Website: bh-photo
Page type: customer-info-address
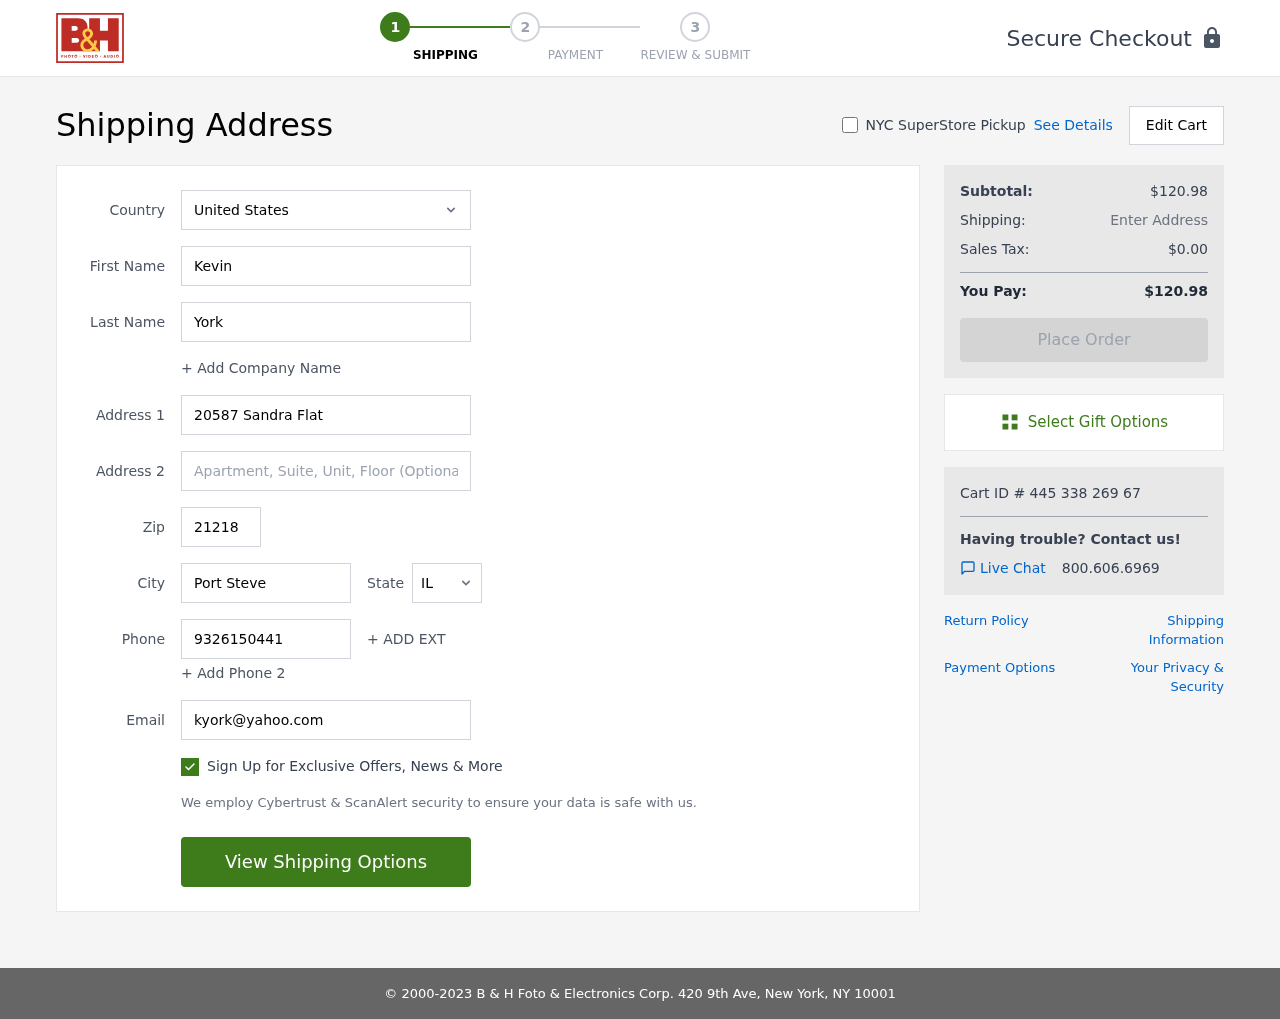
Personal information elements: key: PII_CITY
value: Port Steve
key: PII_COUNTRY
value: United States
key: PII_EMAIL
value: kyork@yahoo.com
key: PII_FIRSTNAME
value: Kevin
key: PII_LASTNAME
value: York
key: PII_PHONE
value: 9326150441
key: PII_POSTCODE
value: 21218
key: PII_STATE_ABBR
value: IL
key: PII_STREET
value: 20587 Sandra Flat
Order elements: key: ORDER_SUBTOTAL
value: $120.98
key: ORDER_TAX
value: $0.00
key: ORDER_TOTAL
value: $120.98
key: ORDER_ID
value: Cart ID # 445 338 269 67